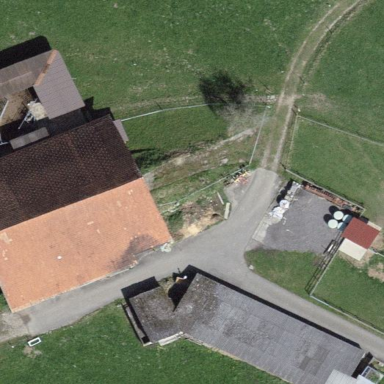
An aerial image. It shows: Farmyard area.